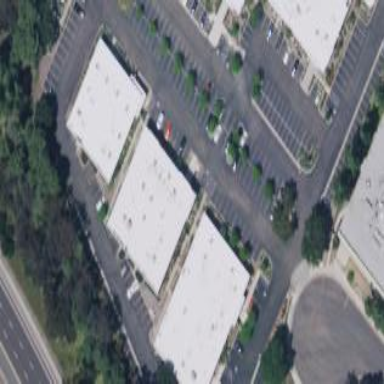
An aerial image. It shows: Industrial building.